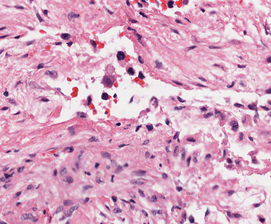
Tumor epithelial tissue: no
Tumor-associated stroma tissue: yes
Normal tissue: no